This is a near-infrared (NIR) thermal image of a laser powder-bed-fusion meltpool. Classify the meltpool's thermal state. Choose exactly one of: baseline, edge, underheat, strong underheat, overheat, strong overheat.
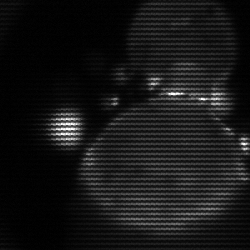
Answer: edge